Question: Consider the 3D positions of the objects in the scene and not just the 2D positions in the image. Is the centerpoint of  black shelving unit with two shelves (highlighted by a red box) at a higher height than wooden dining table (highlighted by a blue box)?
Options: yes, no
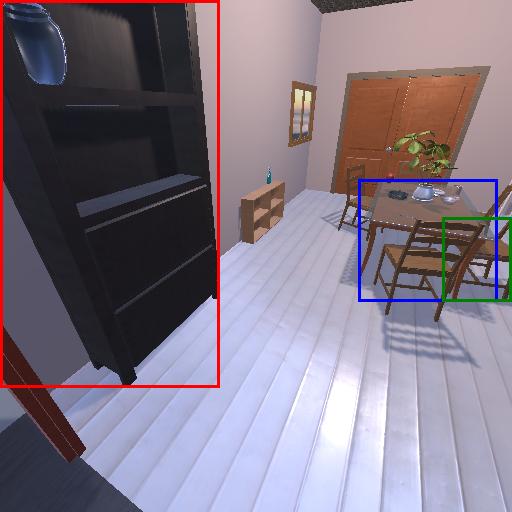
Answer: yes